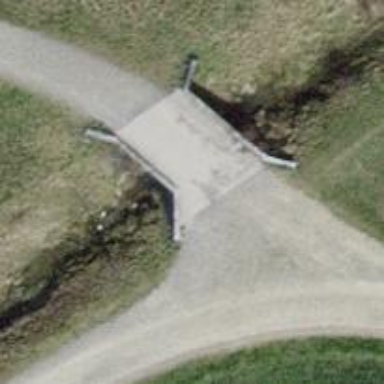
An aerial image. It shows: Concrete track on bridge with grade 2 track type.